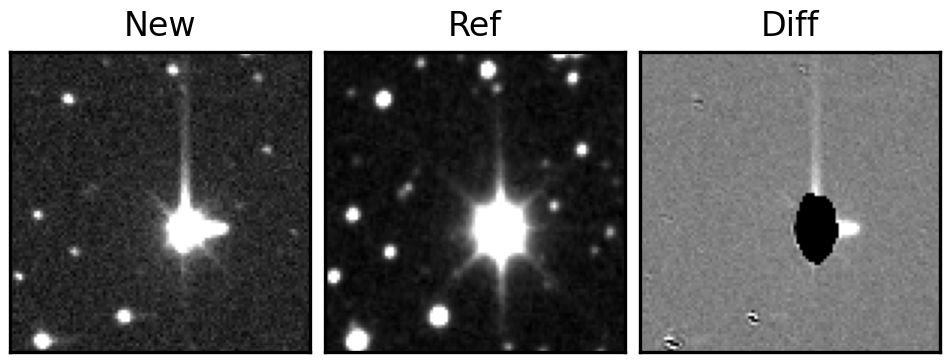
Label: bogus